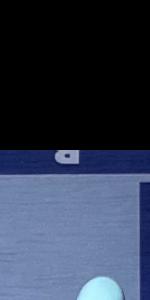
Label: Empty